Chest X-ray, PA view. Patient: 19 years old, sex M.
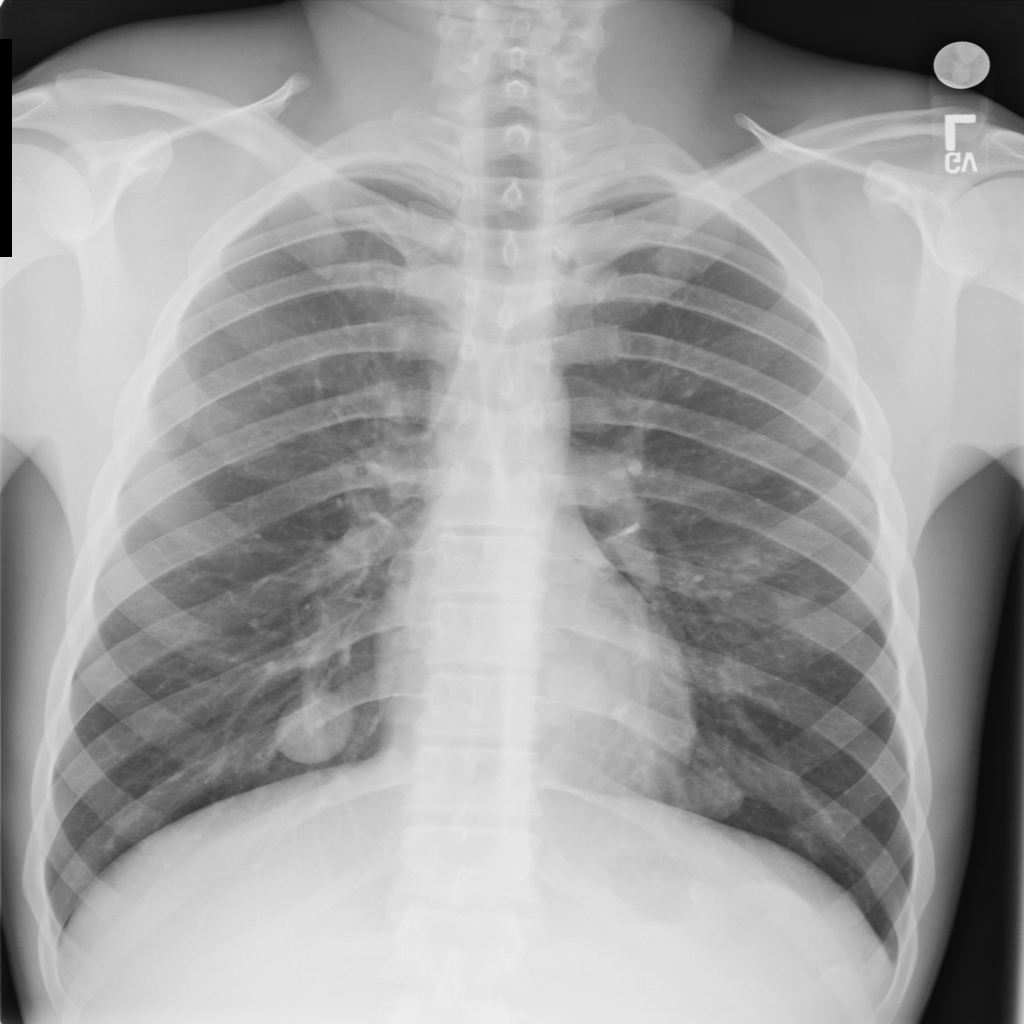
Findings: No Finding